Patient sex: M
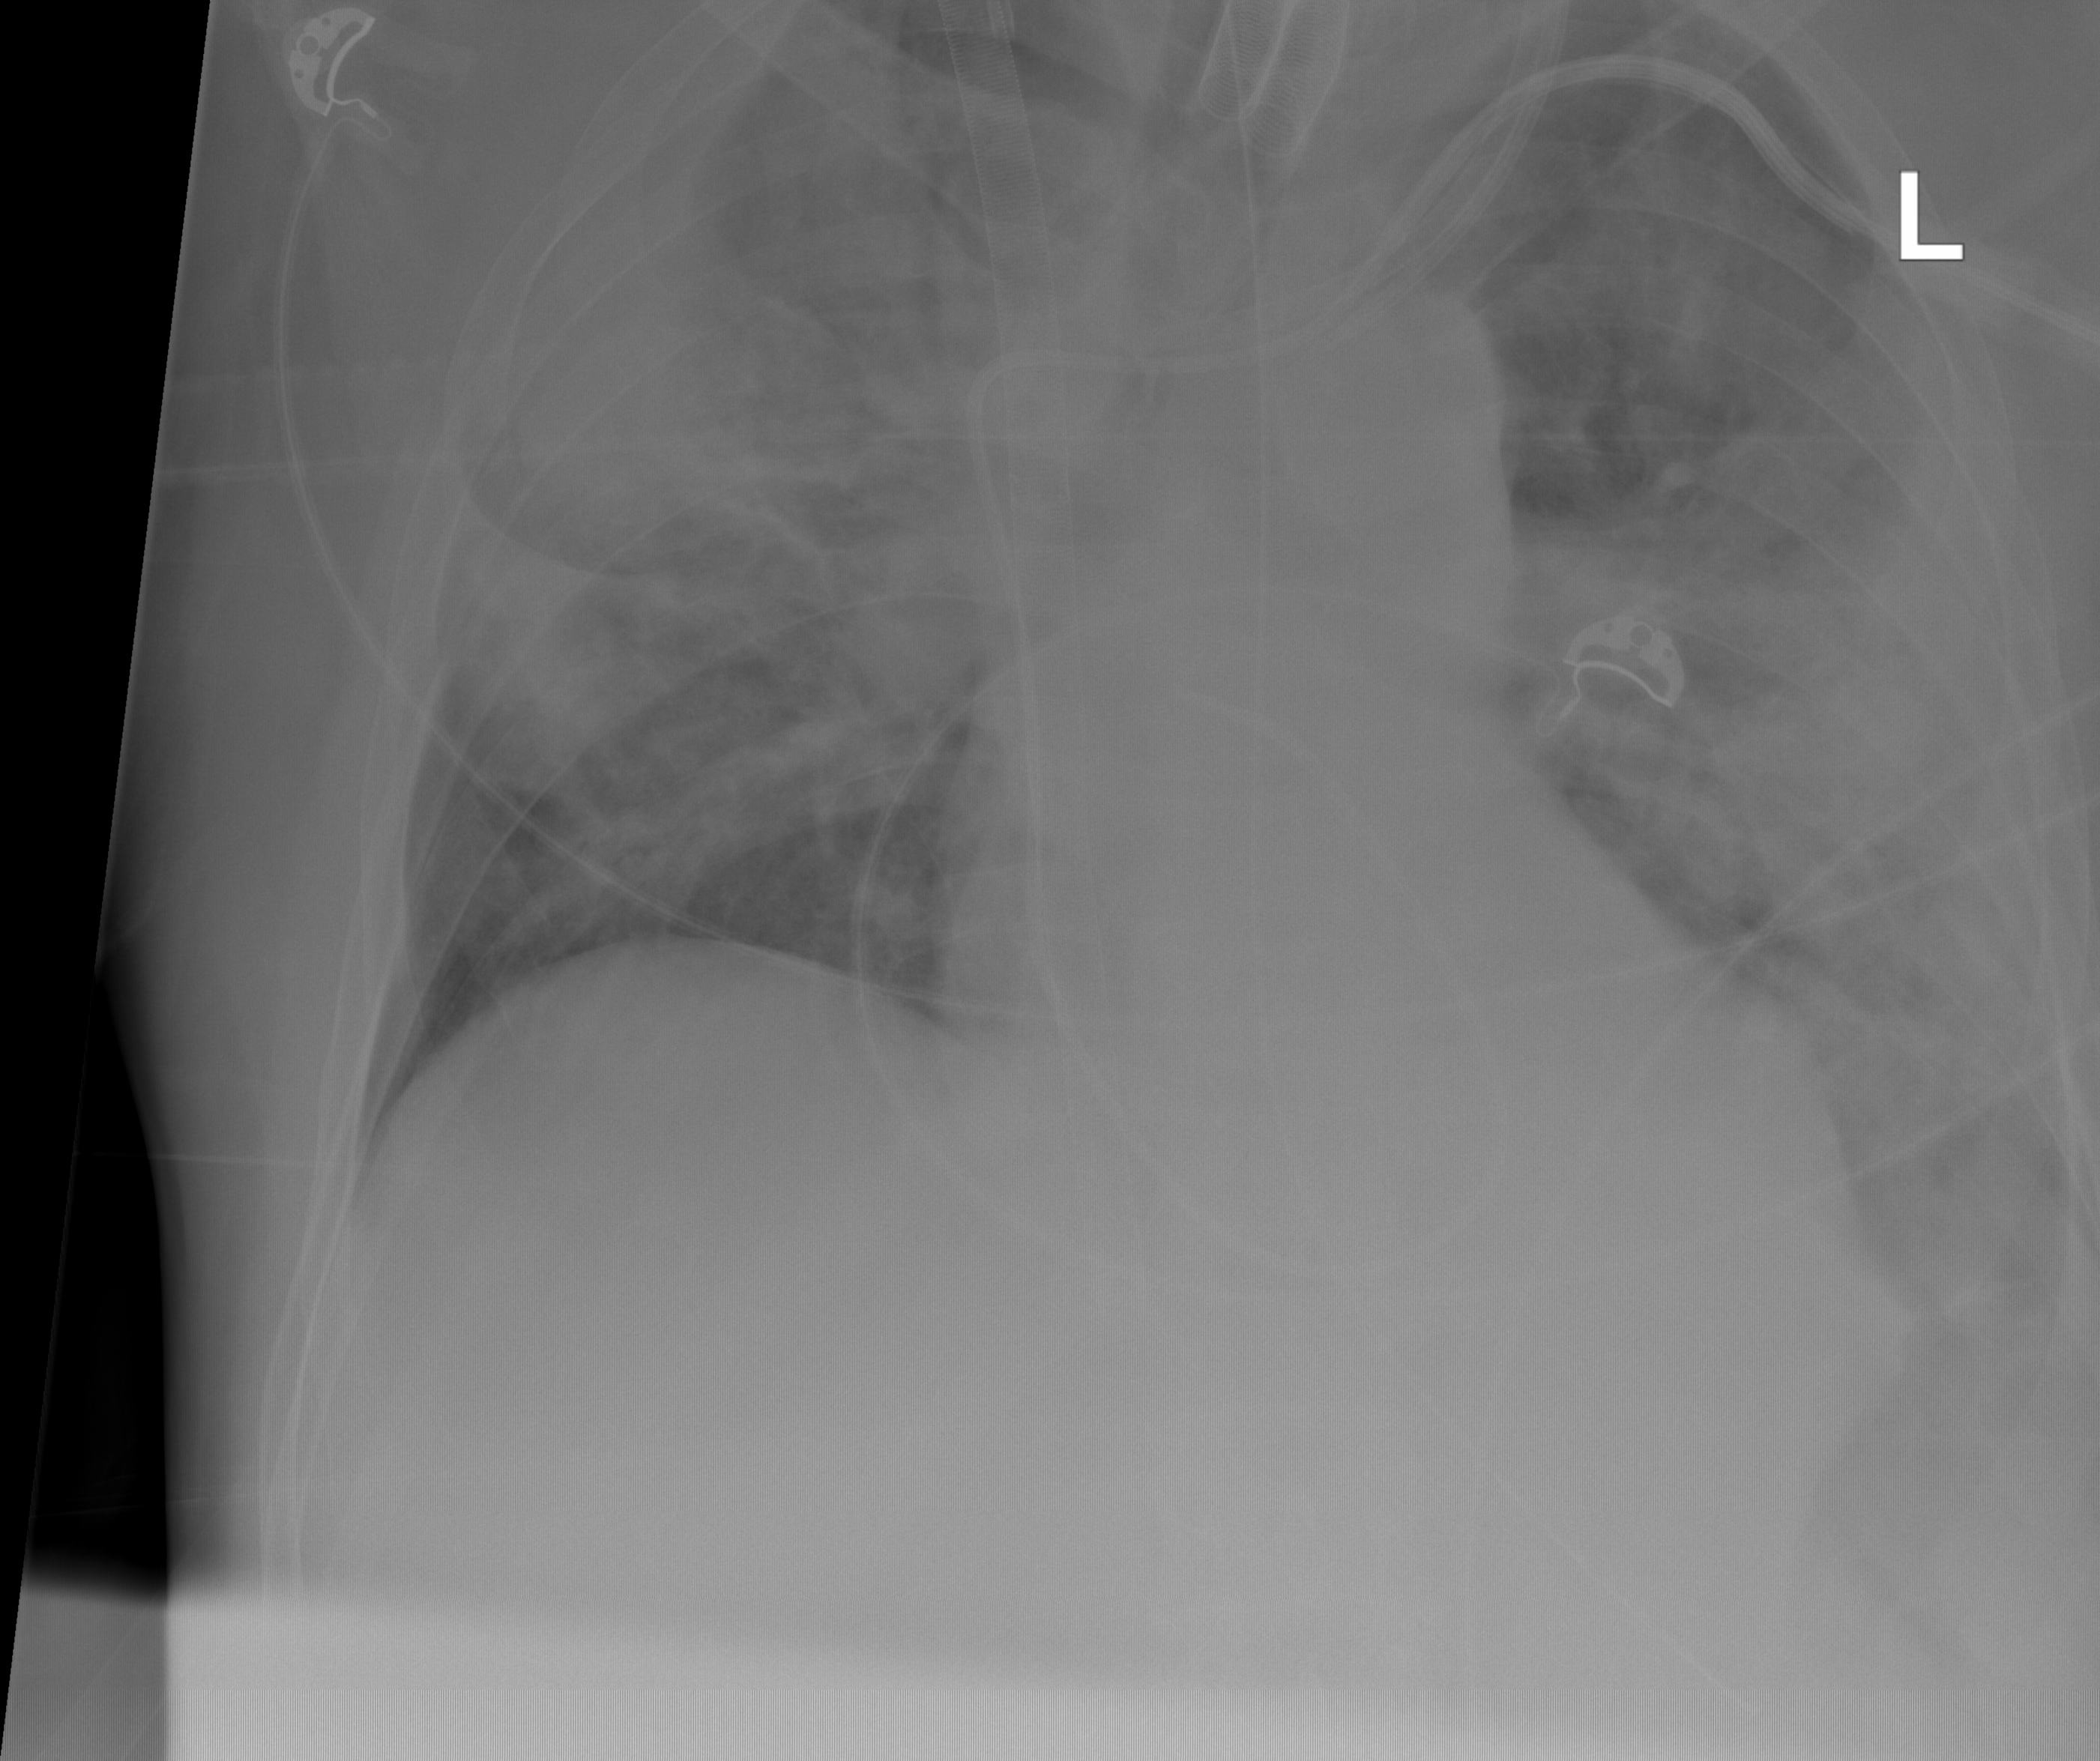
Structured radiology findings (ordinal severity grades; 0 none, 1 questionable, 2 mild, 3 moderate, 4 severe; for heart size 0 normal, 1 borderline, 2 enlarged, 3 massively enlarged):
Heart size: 2
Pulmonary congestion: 0
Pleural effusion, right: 0
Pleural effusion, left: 2
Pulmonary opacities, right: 4
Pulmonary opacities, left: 4
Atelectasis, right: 4
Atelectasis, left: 4